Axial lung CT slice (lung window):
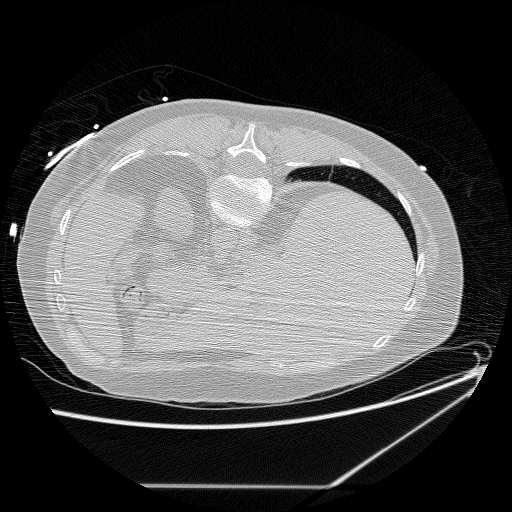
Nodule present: no